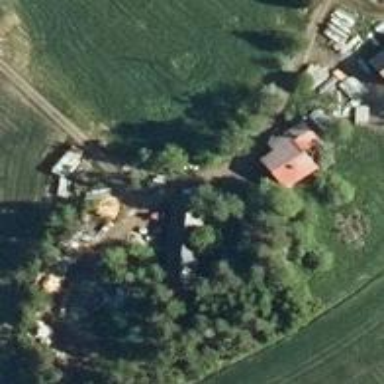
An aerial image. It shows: Farm.